Question: I want to make a installation file in visual studio 2013 with database including.
How to do that ?
When i go to publish tab i see this

My database was stored in project resources .
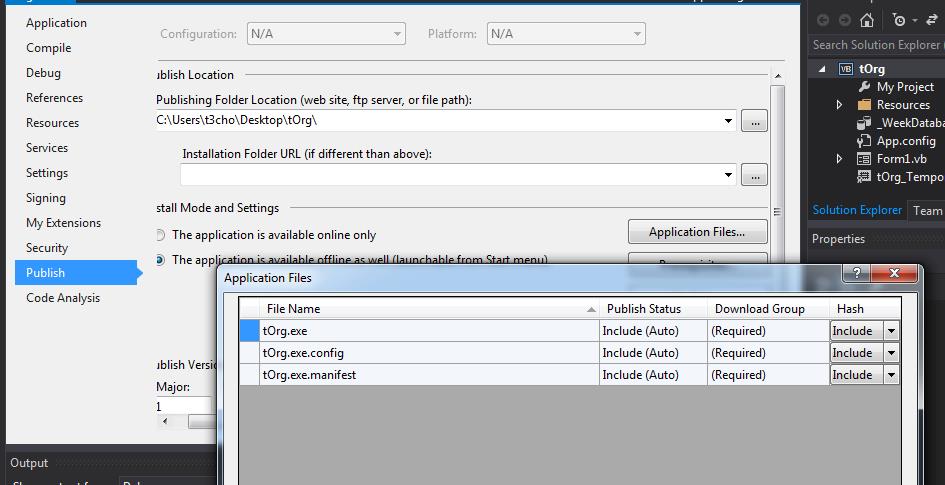
Answer: You have to change the Build action of the database file to "content"
- - -
See the picture below
<URL>